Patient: sex F, age 60
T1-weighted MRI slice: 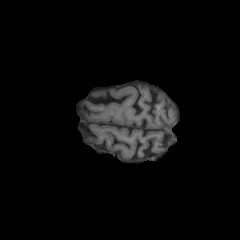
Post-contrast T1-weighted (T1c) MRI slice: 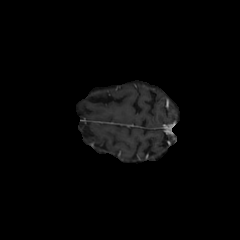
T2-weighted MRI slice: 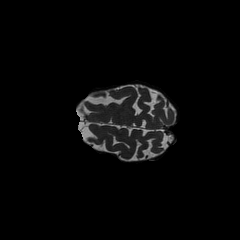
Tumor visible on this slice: no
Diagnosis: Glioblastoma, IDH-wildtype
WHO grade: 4